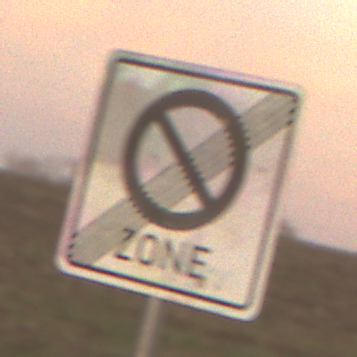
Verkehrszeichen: EndeEingeschraenktesHalteverbotZone
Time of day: SunriseSunset
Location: Outdoor (Nature)
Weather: PartlyCloudy
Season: NotSpecified
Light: Natural